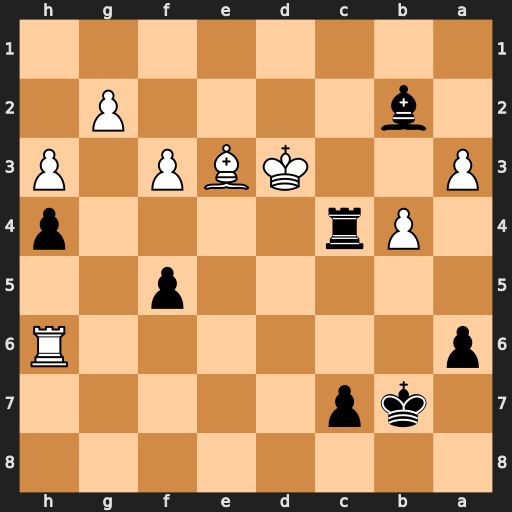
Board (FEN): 8/1kp5/p6R/5p2/1Pr4p/P2KBP1P/1b4P1/8
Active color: b
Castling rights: -
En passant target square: -
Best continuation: Rc3+ Kd2 Rxe3